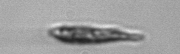
Label: Euglena